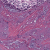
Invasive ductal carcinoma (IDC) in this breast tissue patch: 0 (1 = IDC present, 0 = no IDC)